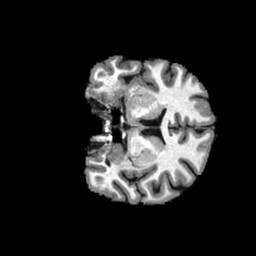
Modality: T1w
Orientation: coronal
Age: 31
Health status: healthy
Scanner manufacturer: philips
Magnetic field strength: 3 T
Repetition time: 0.007874 s
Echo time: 0.003612 s